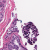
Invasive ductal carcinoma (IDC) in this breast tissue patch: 0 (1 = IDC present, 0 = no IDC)